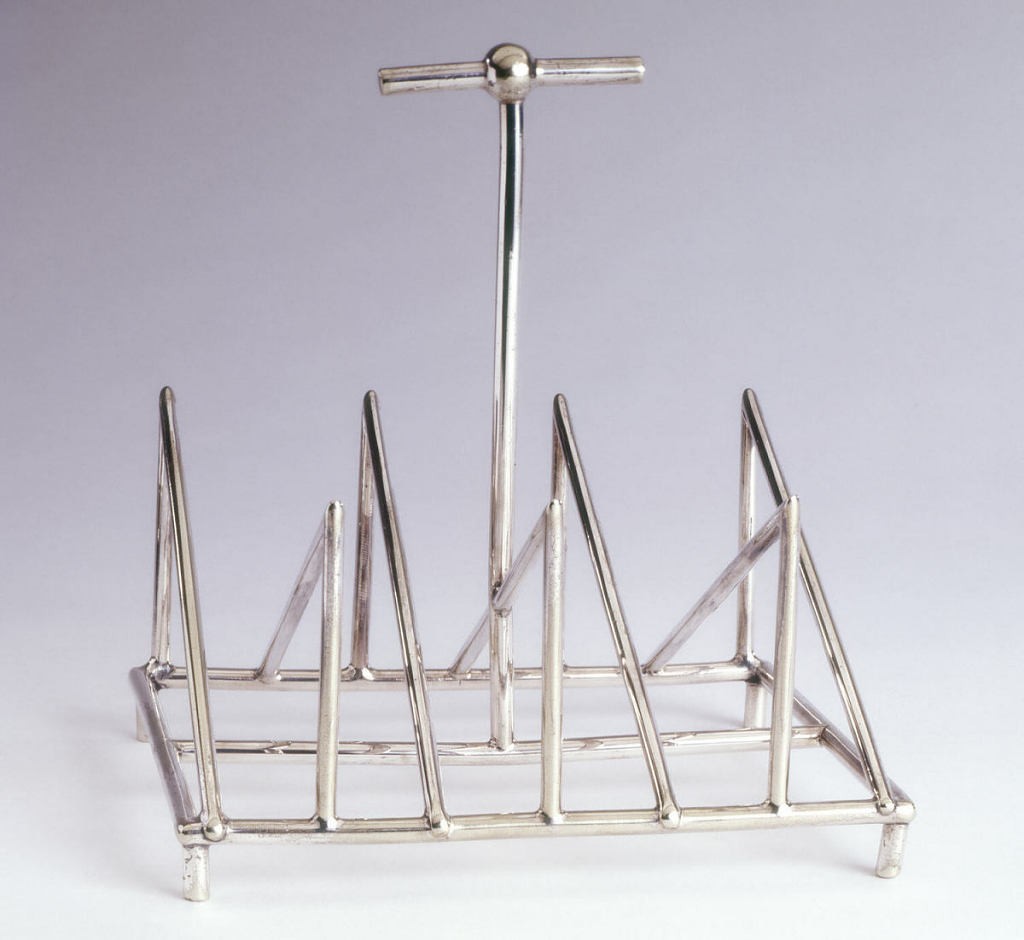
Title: Toast Rack
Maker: James Dixon & Sons, Sheffield, England, United Kingdom
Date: ca. 1879
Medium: silver plated, metal
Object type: toast rack
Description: In the form of an openwork frame, the rectangular base set with seven alternating triangular supports along length of base; tall T-shaped handle rises from center; short peg foot at each corner of base.